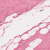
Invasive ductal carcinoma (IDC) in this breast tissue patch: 0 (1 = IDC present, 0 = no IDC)